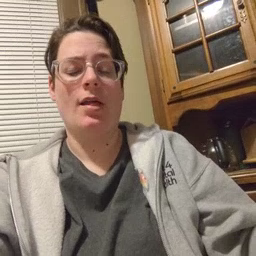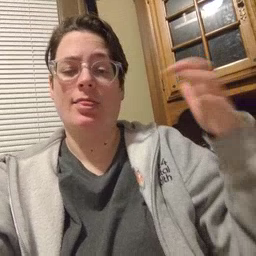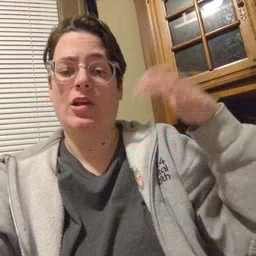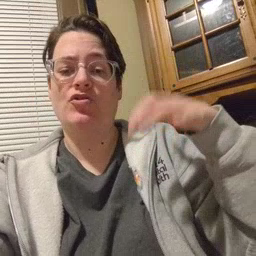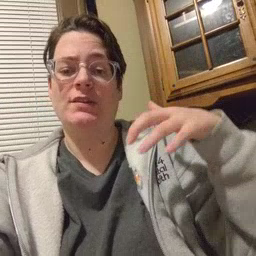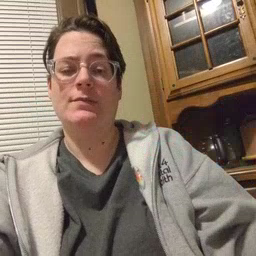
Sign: alligator